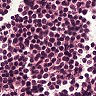
Metastatic tissue present: no